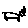
Label: cat